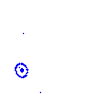
Particle: proton